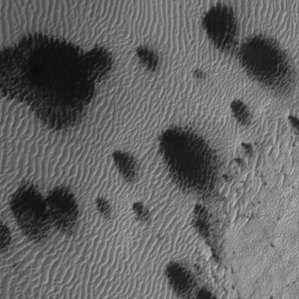
Label: frost